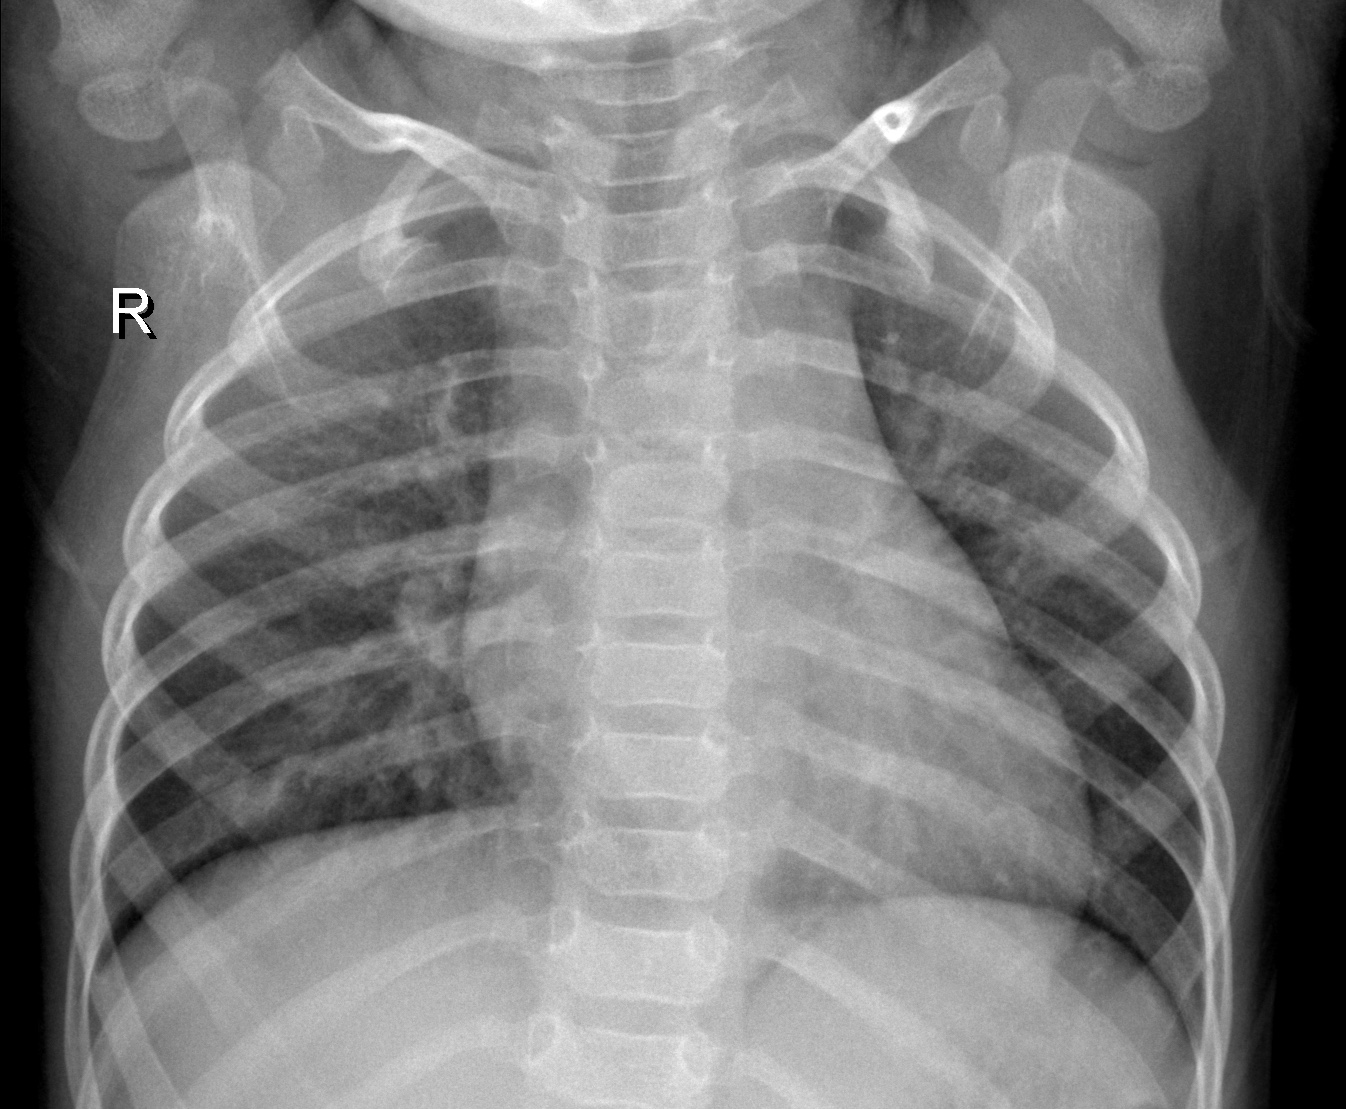
Diagnosis: NORMAL